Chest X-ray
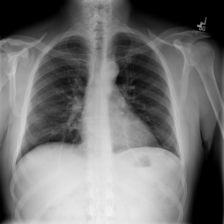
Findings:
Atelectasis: positive
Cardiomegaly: negative
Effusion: negative
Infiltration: negative
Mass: negative
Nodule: positive
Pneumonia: negative
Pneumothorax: negative
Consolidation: negative
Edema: negative
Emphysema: negative
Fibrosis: negative
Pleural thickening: negative
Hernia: negative